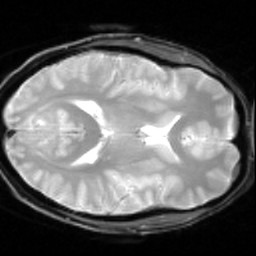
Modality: inplaneT2
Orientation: axial
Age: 31
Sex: male